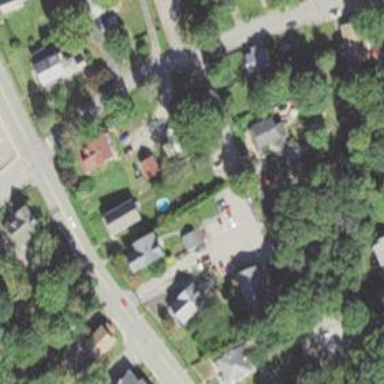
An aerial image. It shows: Residential driveway serving as service road.